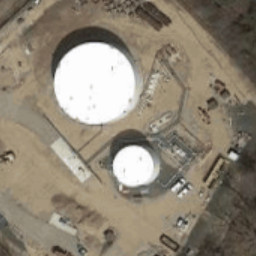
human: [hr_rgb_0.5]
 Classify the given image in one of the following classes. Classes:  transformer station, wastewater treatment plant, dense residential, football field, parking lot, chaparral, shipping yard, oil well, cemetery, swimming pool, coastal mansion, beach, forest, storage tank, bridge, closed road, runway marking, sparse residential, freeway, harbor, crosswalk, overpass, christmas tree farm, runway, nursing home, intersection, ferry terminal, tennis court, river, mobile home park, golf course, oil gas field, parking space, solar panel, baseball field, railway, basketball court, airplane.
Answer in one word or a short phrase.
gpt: storage tank